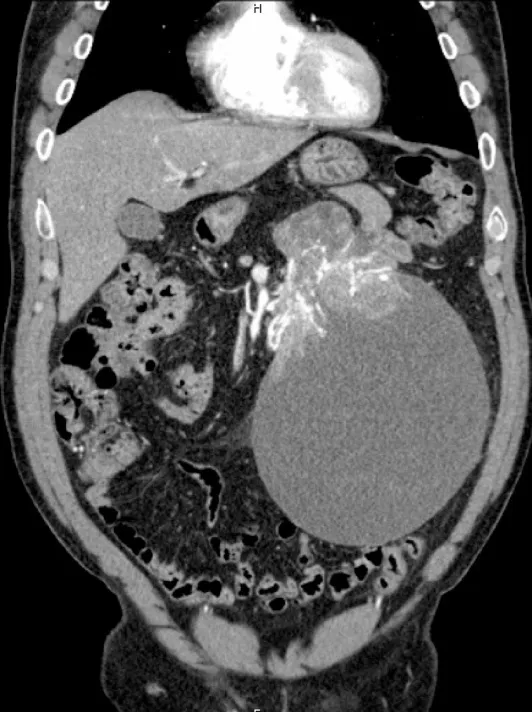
Sagital image; B. Coronal image.
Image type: radiology (ct)